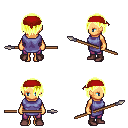
a pixel art fantasy rpg character, female body template, human, tanned skin, chain tabard jacket, magenta pants, gold bangs hairstyle, red bandana, maroon shoes, spear, four views (front, back, left, right), 2x2 character sprite sheet, small pixel art, hard edges, no anti-aliasing